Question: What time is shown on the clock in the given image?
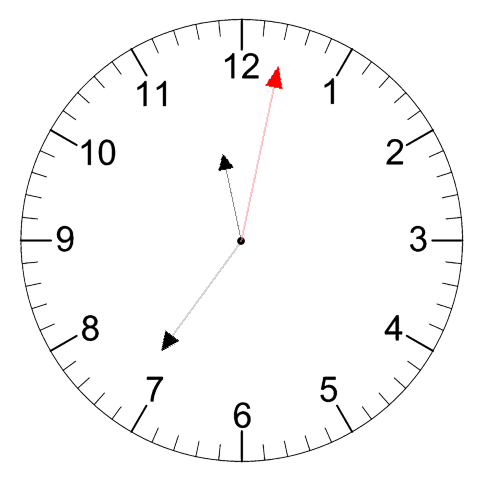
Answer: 11:36:02